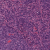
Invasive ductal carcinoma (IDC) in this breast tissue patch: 1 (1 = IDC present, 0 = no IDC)